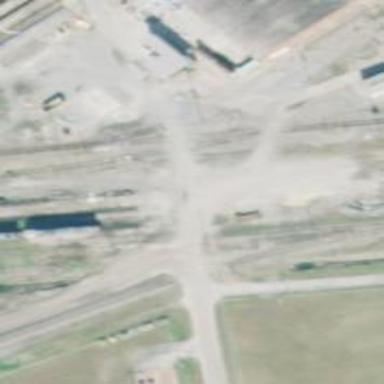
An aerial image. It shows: Railway level crossing.